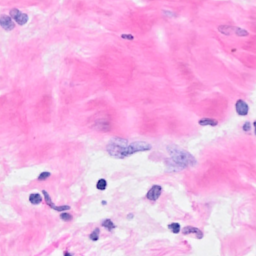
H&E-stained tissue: Breast